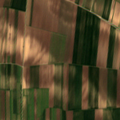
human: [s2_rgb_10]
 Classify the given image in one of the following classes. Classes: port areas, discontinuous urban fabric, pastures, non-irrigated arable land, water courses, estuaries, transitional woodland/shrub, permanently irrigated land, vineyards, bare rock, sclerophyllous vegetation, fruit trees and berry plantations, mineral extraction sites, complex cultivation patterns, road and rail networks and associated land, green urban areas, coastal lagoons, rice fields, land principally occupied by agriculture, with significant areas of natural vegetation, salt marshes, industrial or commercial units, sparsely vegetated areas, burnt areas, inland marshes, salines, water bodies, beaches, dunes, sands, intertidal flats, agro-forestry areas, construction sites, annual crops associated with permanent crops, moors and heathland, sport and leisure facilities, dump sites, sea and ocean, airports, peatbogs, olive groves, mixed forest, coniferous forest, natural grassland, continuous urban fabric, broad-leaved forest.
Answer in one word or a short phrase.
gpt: non-irrigated arable land, vineyards